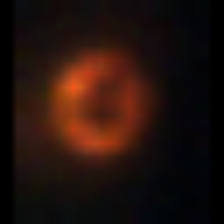
Taxon: Centric
Group: Diatoms